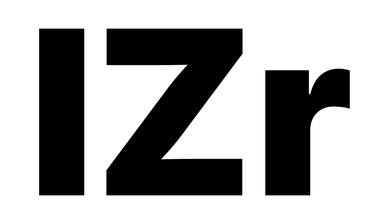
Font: Inter_Black